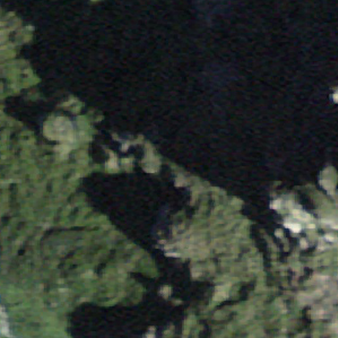
Label: other